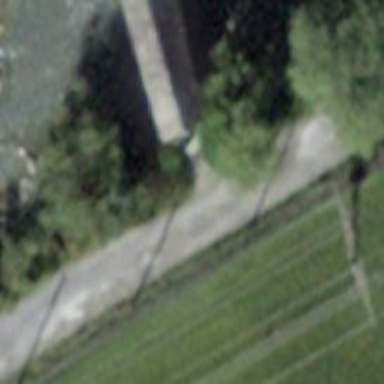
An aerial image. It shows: Path on bridge.